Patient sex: M
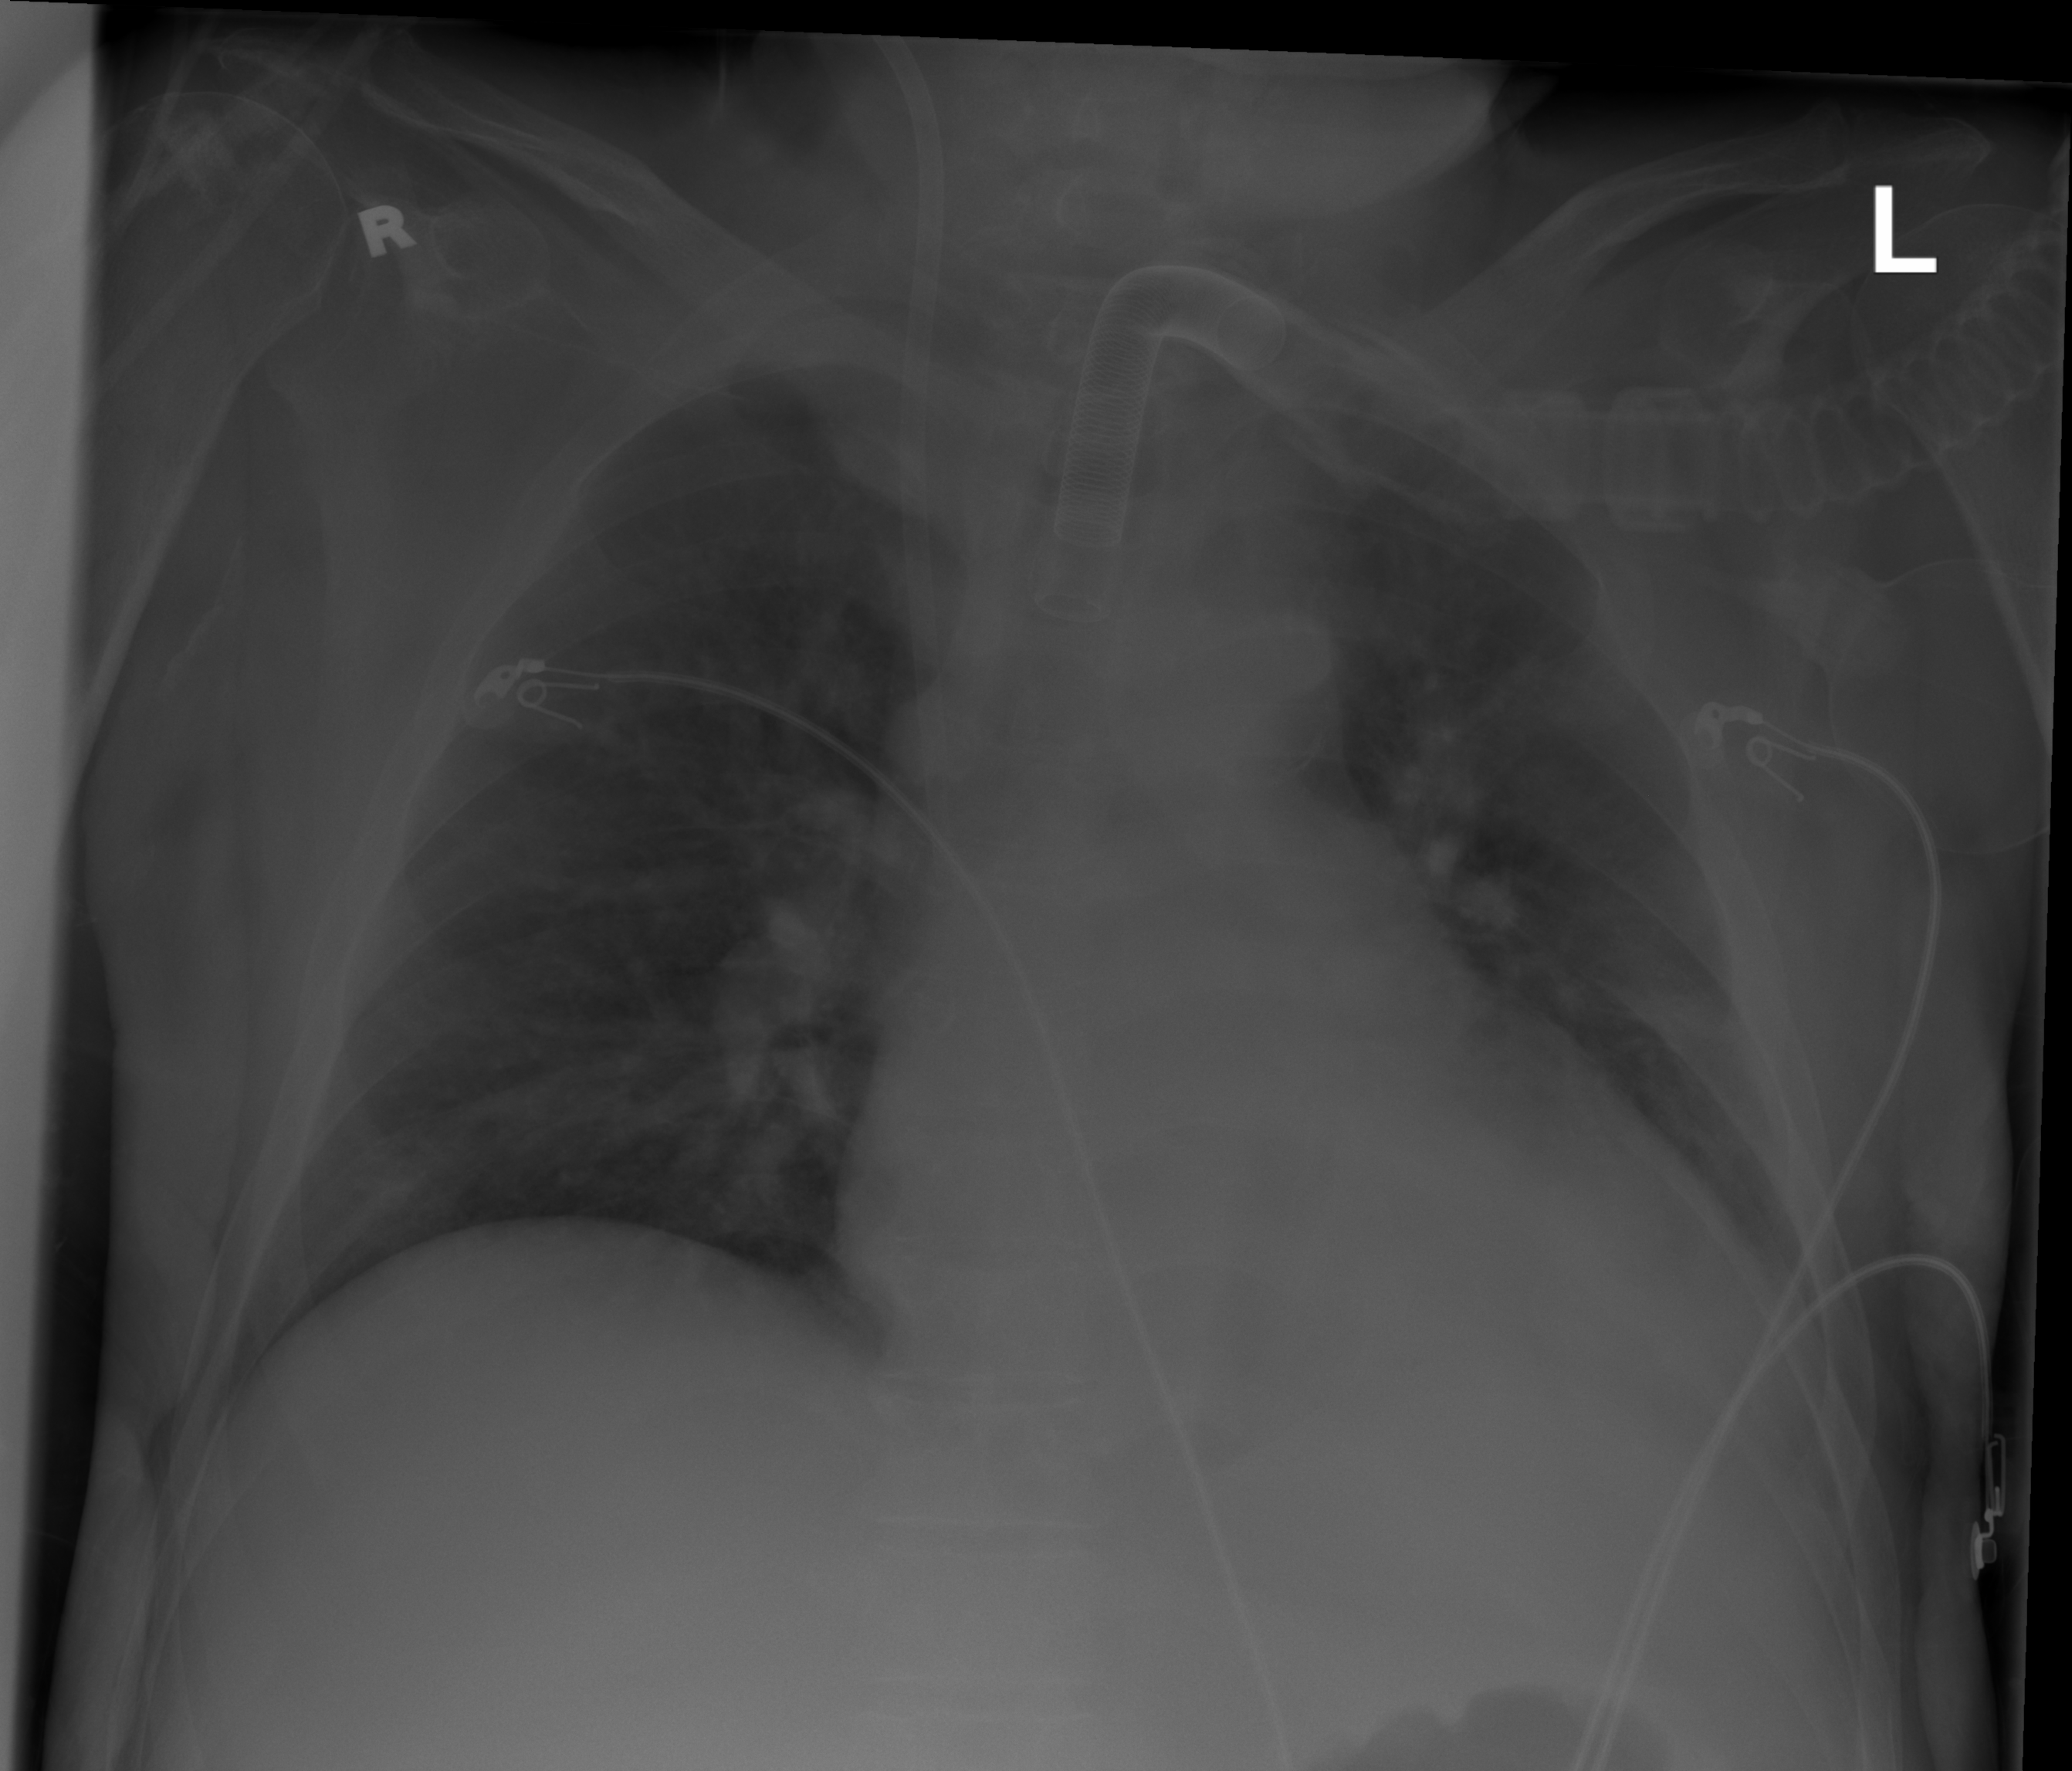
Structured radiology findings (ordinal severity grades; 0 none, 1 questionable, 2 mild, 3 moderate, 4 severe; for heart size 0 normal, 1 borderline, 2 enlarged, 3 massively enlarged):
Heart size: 2
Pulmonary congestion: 2
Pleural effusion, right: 0
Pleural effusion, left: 0
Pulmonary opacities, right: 0
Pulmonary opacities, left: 0
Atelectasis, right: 0
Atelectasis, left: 2